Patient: sex F, age 65
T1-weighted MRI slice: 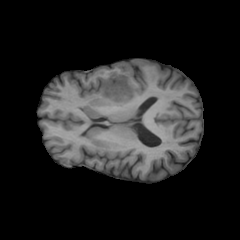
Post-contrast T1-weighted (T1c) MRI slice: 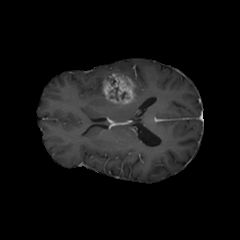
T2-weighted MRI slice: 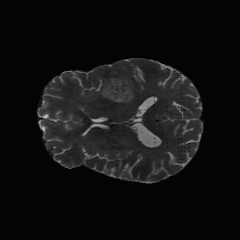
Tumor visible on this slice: yes
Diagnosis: Glioblastoma, IDH-wildtype
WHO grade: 4